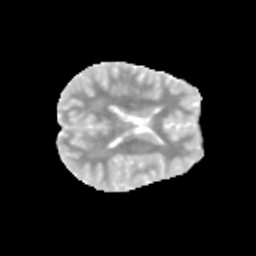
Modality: MD
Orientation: axial
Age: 10
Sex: female
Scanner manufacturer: siemens
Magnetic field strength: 3 T
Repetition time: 3.8 s
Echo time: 0.07 s